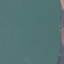
Land use / land cover class: SeaLake